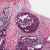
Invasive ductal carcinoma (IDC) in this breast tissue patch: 0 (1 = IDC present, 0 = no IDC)